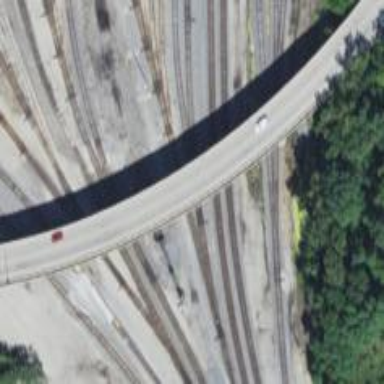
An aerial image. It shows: Primary highway bridge with asphalt surface.